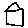
Label: house